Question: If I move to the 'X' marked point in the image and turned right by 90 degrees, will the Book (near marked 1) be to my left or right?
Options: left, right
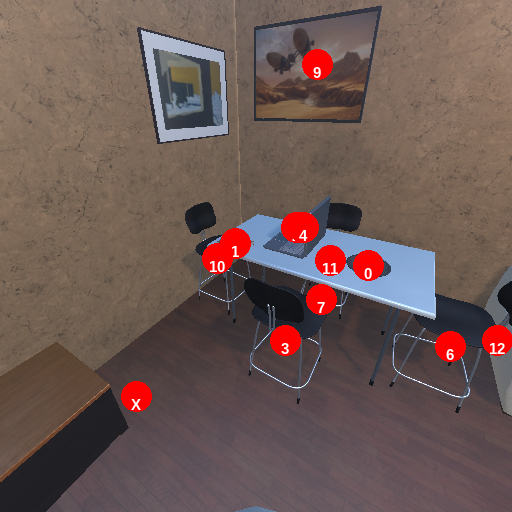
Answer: left